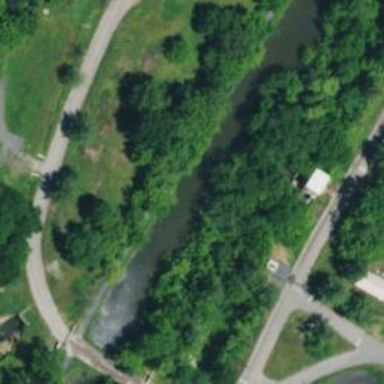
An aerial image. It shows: Canal.